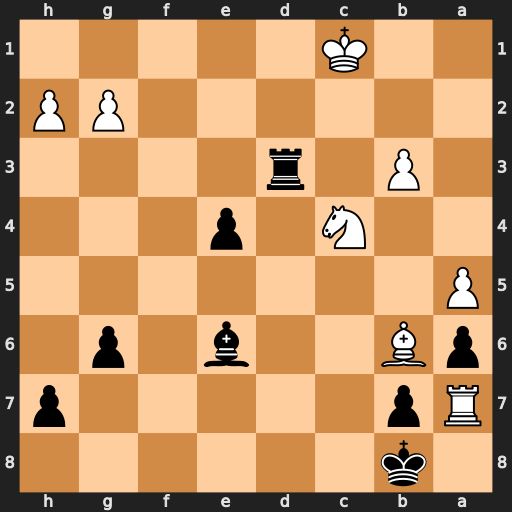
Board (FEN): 1k6/Rp5p/pB2b1p1/P7/2N1p3/1P1r4/6PP/2K5
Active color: b
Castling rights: -
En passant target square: -
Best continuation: Bxc4 bxc4 e3 Kc2 e2 Kxd3 e1=Q